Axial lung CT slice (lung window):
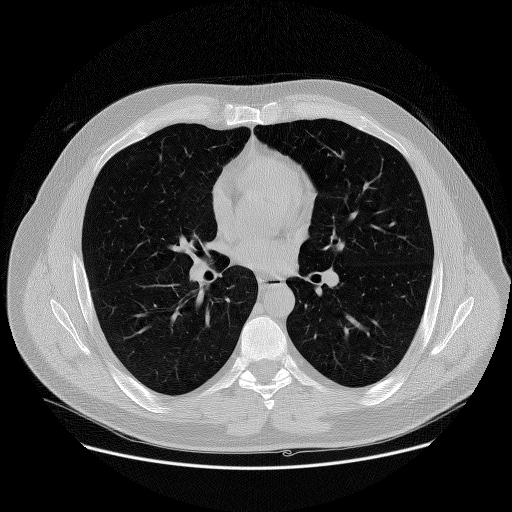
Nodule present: no